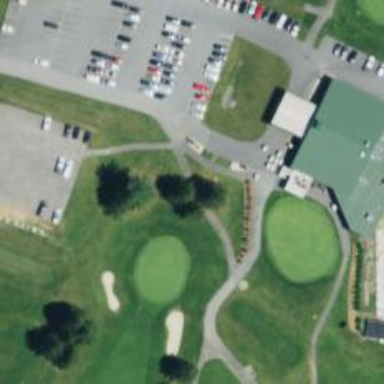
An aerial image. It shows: Path for golf carts.